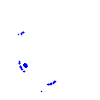
Particle: electron